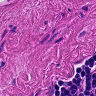
Metastatic tissue present: no